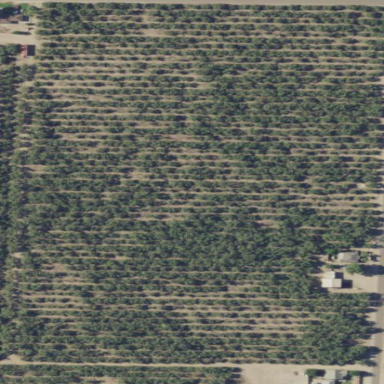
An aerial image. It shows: Almond orchard with rows of almond trees.